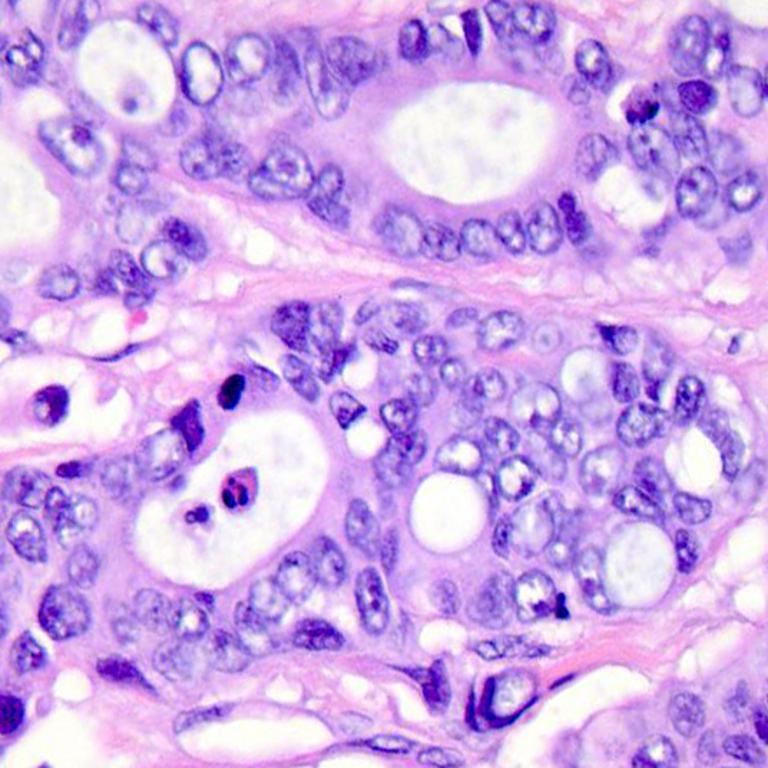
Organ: colon
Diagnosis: adenocarcinomas